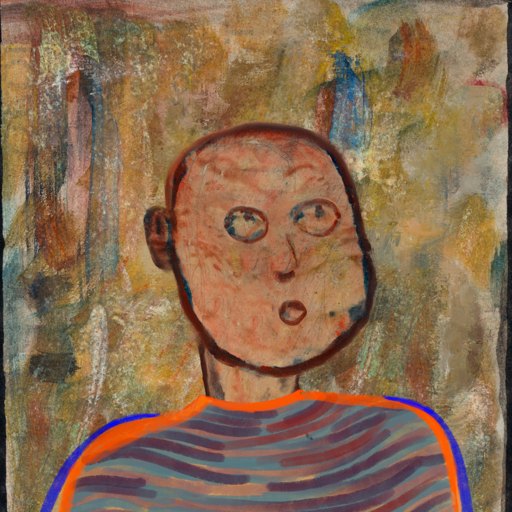
Background: Pipe, Head And Neck Side: Orphan, Face Side: Orphan, Bust: Experience, Hair Side: Blank, Head Accessory: Blank, Second Necklace: Blank, Necklace: Blank, Baby: Blank